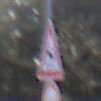
Verkehrszeichen: SchleuderOderRutschgefahr
Zusatzzeichen unten: VerbotUeberholenEinspurigeFahrzeuge
Umgebung: Outdoor, Nature
Tageszeit: MorningAfternoon
Wetter: Clear
Licht: Natural
Jahreszeit: Winter
Kontrast: HighContrast